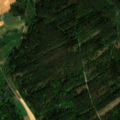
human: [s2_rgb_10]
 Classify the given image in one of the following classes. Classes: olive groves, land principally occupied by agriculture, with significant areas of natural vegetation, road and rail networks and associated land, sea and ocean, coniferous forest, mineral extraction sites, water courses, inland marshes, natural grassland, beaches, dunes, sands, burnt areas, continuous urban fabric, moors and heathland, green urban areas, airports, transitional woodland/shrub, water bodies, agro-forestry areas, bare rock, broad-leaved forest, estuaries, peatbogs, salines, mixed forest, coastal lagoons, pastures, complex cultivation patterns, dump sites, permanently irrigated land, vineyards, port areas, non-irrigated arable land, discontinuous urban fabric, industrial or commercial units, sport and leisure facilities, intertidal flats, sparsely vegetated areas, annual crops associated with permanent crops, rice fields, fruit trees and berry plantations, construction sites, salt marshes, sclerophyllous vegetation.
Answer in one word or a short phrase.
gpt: non-irrigated arable land, mixed forest